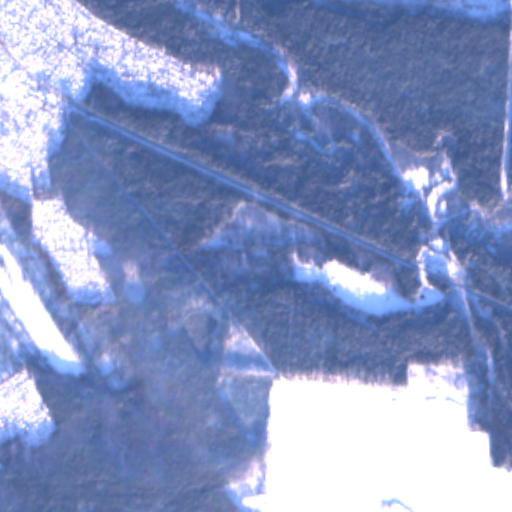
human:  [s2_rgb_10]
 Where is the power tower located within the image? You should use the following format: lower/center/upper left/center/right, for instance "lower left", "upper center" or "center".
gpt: The power tower is located in the center right of the image.
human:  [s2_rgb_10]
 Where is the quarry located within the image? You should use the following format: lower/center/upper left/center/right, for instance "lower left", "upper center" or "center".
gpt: The quarry is located in the lower right of the image.
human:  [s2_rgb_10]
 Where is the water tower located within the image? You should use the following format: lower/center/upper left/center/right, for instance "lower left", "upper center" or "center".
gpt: The water tower is located in the upper left of the image.
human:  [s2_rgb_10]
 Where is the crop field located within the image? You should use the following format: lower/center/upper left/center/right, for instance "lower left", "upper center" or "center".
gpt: There is no crop field in the image.